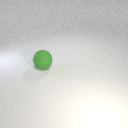
large green rubber sphere